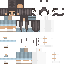
A female human skin with medium skin, wearing brown long hair dressed in a blue hoodie and blue jeans, featuring a closed mouth.